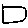
Label: square